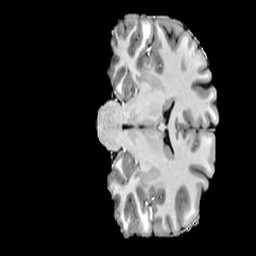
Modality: T1w
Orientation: coronal
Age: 23
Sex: male
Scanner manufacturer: siemens
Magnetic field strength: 6.98 T
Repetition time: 6 s
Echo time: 0.00302 s